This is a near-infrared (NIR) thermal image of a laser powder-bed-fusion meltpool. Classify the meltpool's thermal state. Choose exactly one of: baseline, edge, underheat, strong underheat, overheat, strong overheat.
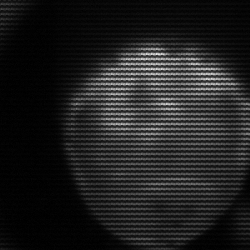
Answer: edge